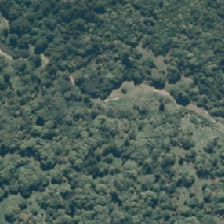
Land cover: broadleaved_indigenous_hardwood